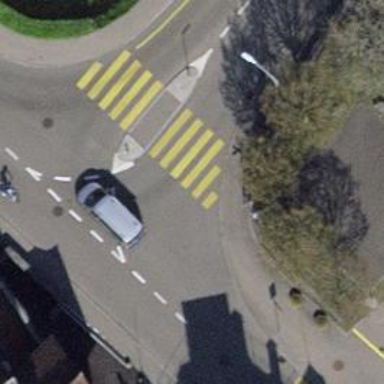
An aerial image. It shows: Kerb serving as barrier.